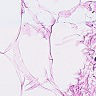
Metastatic tissue present: no